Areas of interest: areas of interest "Commercial service"
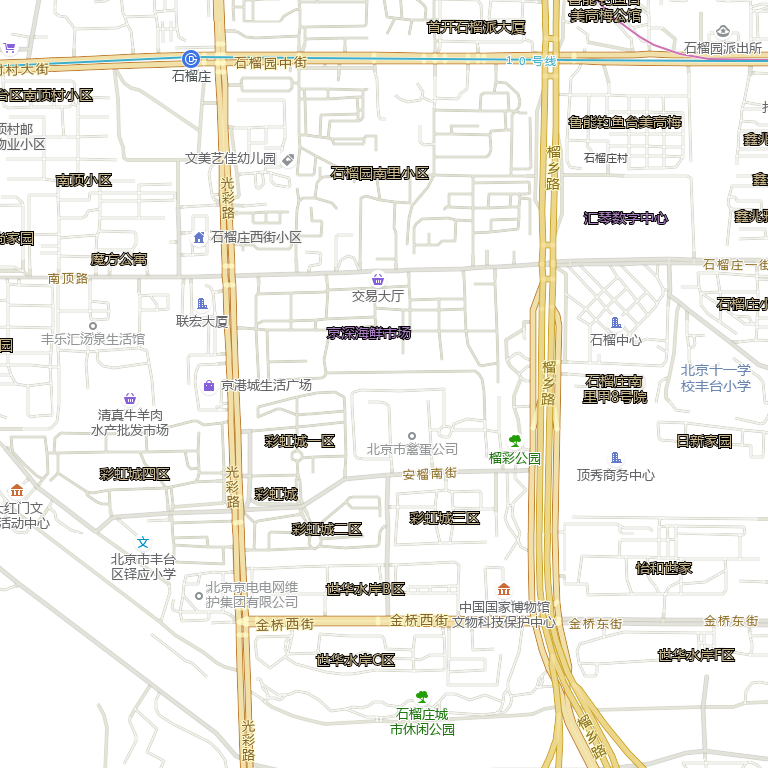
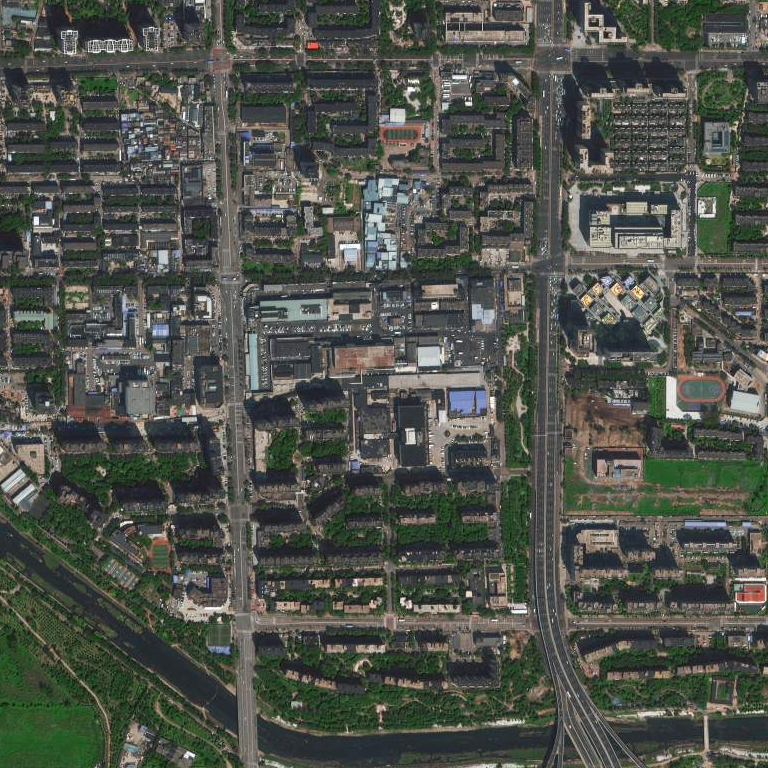